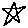
Label: star